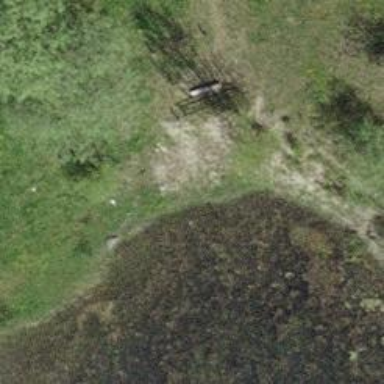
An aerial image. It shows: Brown bench in the vicinity.